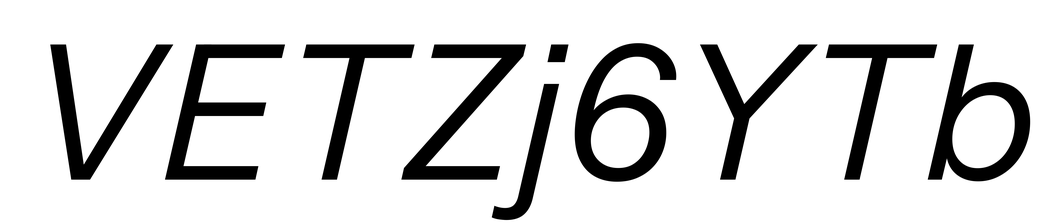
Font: InstrumentSans-Italic_Italic